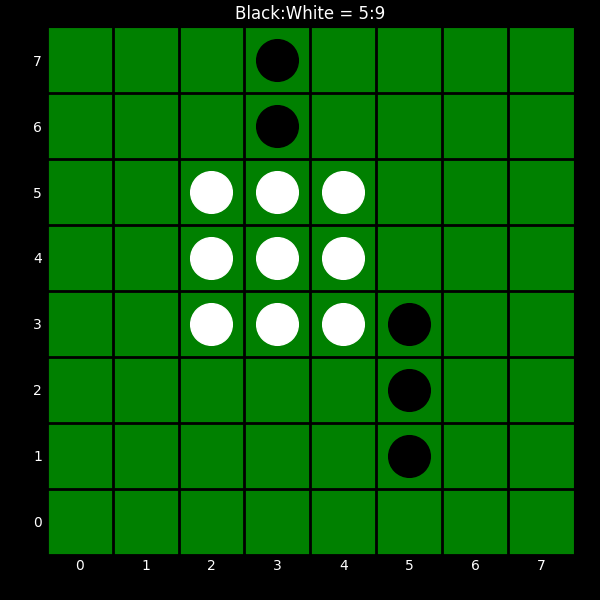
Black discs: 5
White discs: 9